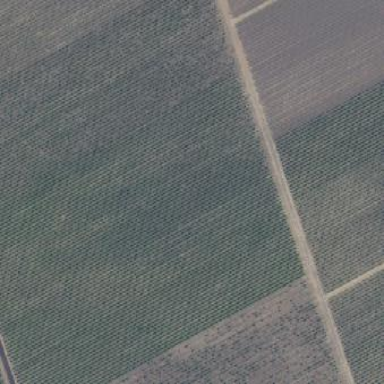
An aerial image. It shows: Vineyard where grapes are grown.